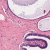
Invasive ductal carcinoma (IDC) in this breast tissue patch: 0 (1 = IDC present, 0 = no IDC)